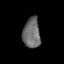
Tissue: prostate
Cell type: T cells
Senescence score: 0.2615
Nuclear area (px): 512
Mean DAPI intensity: 107.418